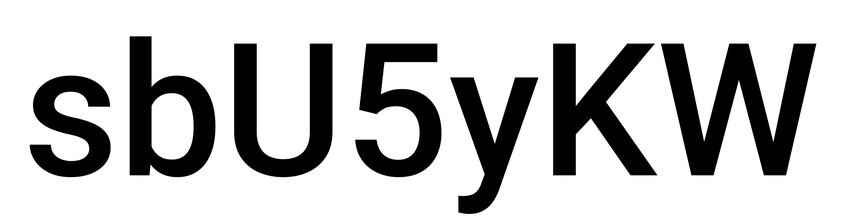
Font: Roboto_Medium